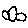
Label: bird